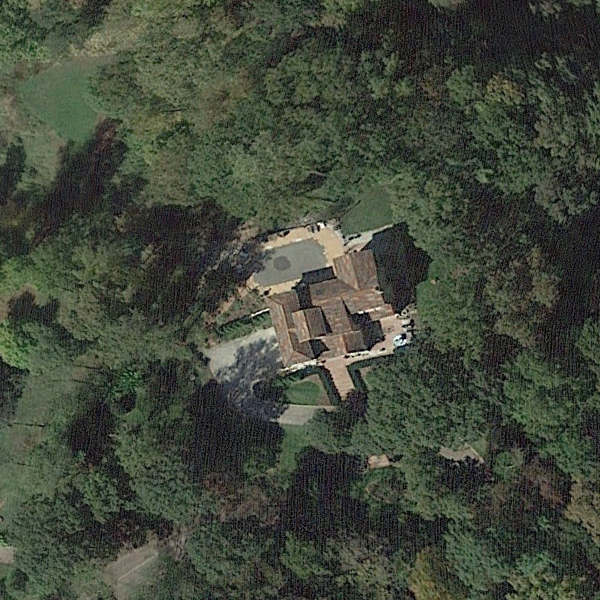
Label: SparseResidential